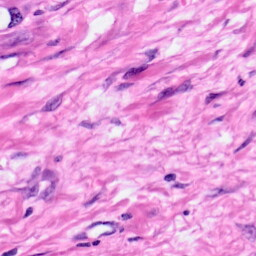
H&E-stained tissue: Pancreatic